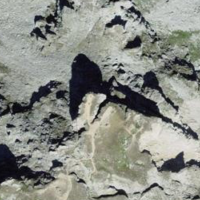
EUNIS habitat code: 48
Species observed at this site:
Saxifraga bryoides
Aster alpinus
Saxifraga paniculata
Colias croceus
Geum montanum
Montifringilla nivalis
Viola calcarata
Arnica montana
Gentianella campestris
Pilosella officinarum
Pontia callidice
Pyrrhocorax graculus